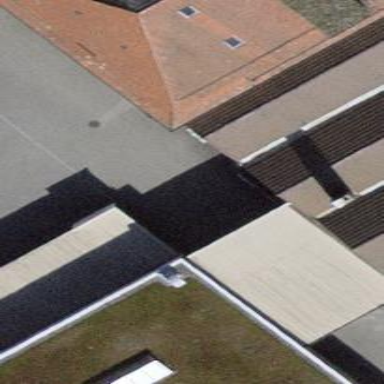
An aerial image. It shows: View of roof of building.